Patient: sex F, age 65
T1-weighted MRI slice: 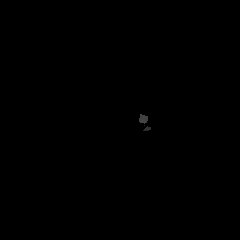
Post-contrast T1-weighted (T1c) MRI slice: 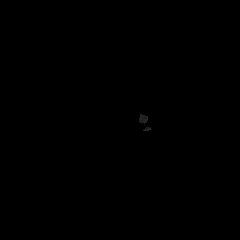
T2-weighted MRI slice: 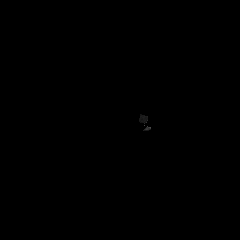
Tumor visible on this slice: no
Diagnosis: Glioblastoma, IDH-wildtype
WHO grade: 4